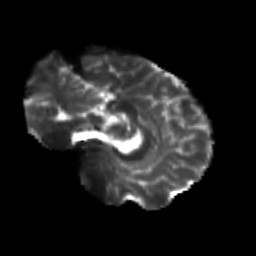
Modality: T2w
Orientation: sagittal
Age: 21
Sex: male
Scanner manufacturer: siemens
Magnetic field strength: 3 T
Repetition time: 3.5 s
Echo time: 0.125 s